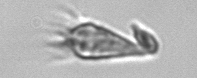
Label: Paratontonia_gracillima